Interaction volume radius: 10 \u00c5
Interaction volume height: 30 \u00c5
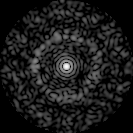
Disorder parameter: 0.8252